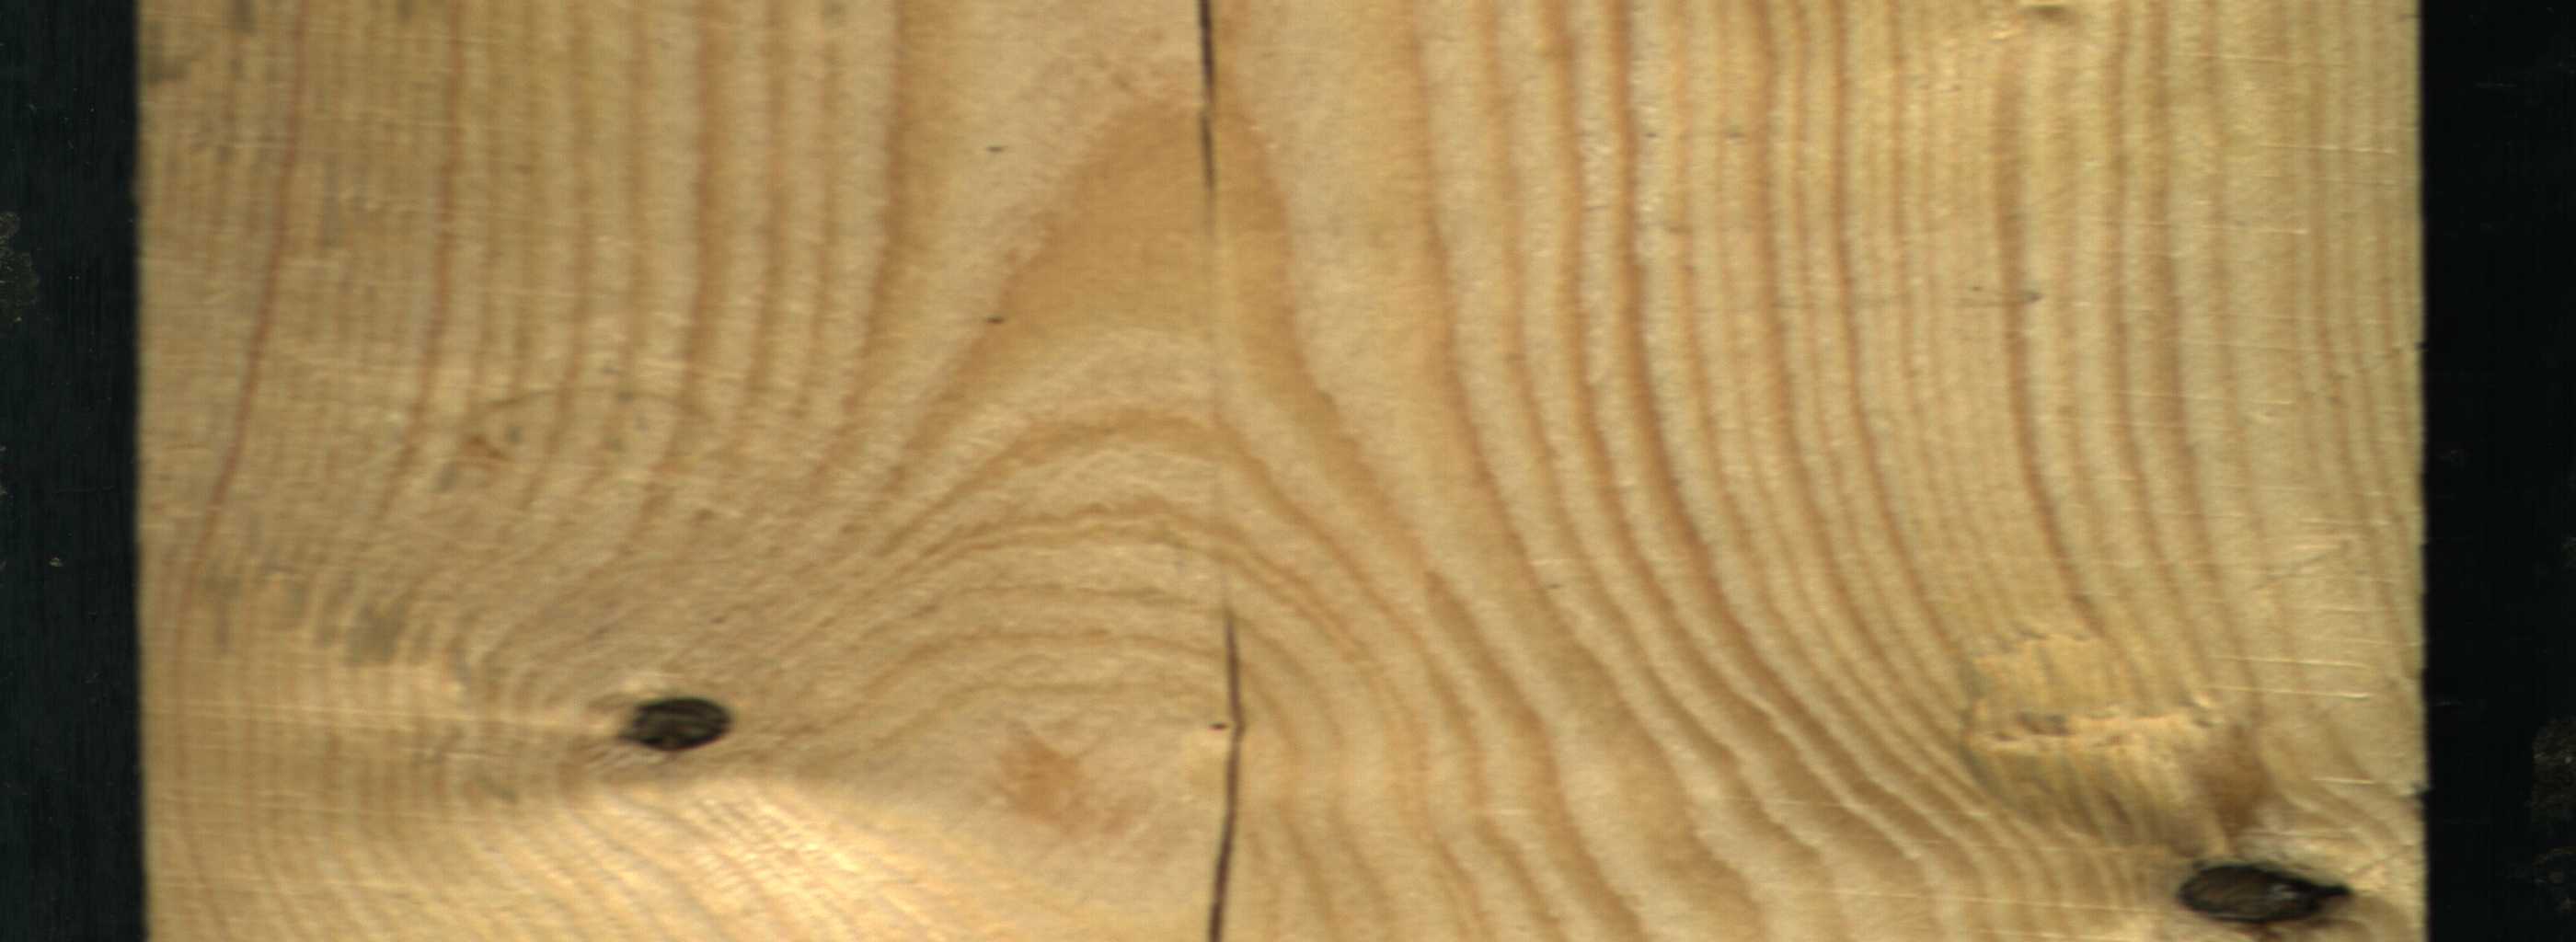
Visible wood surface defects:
Crack
Crack
Dead_Knot
Dead_Knot